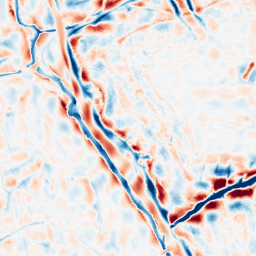
Category: wavelet
Decomposition family: wavelet_biorthogonal
Decomposition parameters: wavelet: bior3.5
level: 4
Upsampling method: cubic_mitchell
Upsampling parameters: scale: 8
Upsampling scale: 8